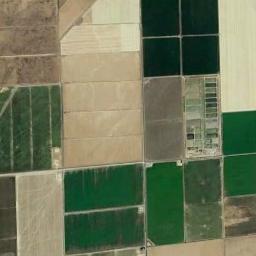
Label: rectangular_farmland